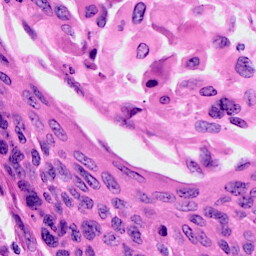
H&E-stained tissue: Cervix